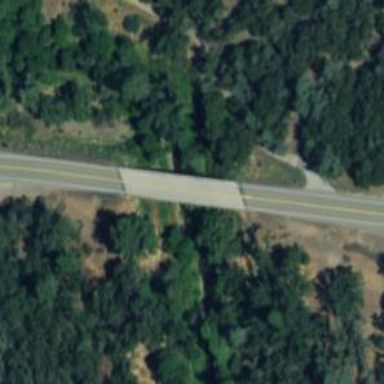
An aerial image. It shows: Tertiary road with asphalt surface that goes over bridge.